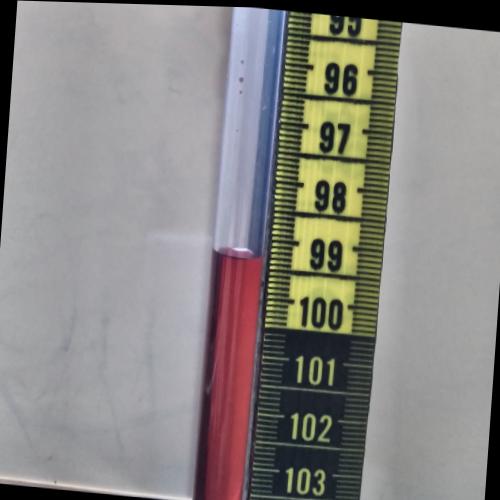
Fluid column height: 99.3 cm